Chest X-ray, AP view. Patient: 40 years old, sex M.
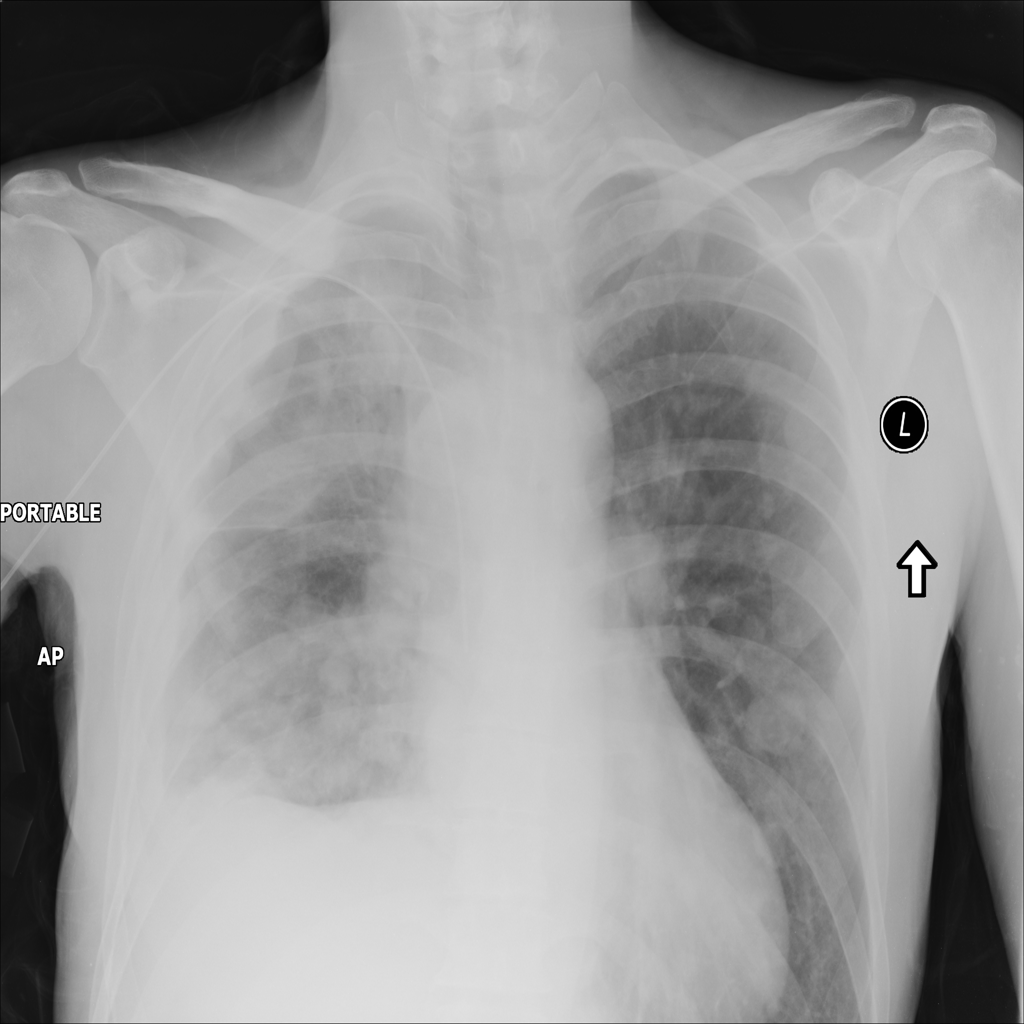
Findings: Mass, Pleural_Thickening